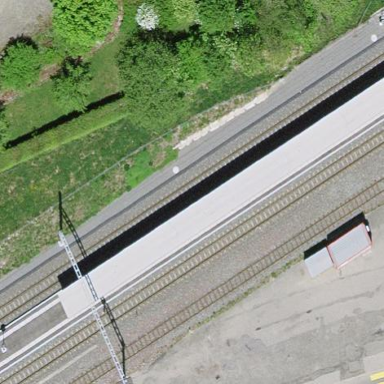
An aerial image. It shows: Platform for public transport with shelter. The platform is for railway use.